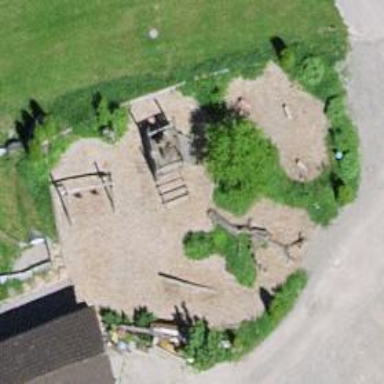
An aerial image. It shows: Playground area for leisure activities on the land.